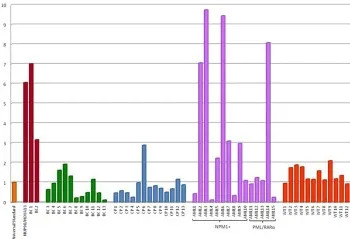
Expression analysis. MSI2.
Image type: chart (chart)